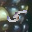
Label: 5